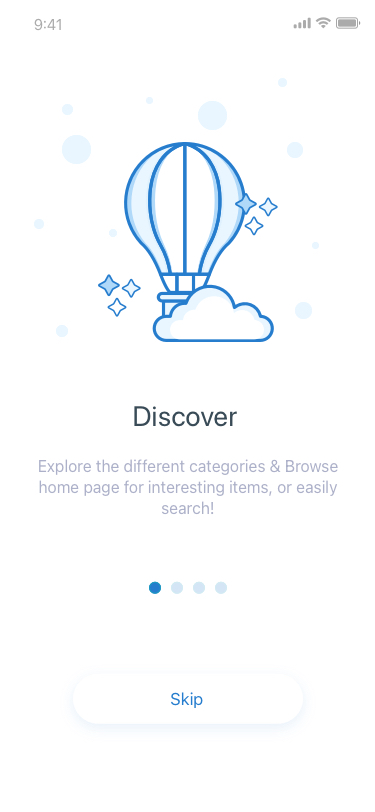
Text in this UI design:
Discover
Explore the different categories & Browse
home page for interesting items, or easily
search!
Skip